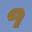
Label: 9